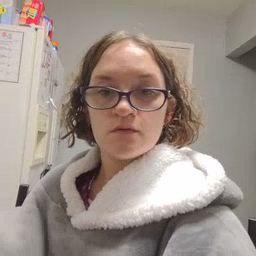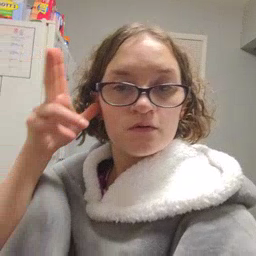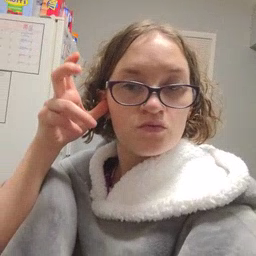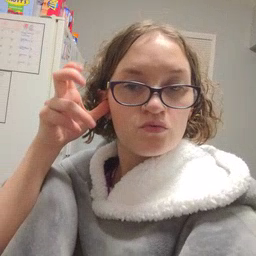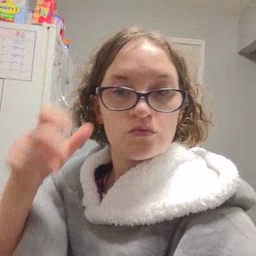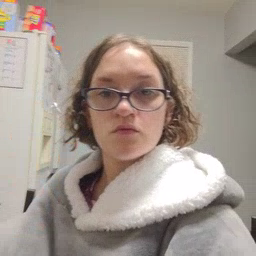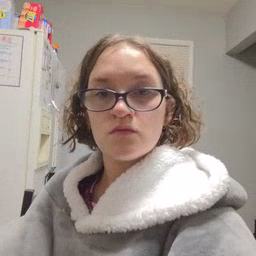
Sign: hear